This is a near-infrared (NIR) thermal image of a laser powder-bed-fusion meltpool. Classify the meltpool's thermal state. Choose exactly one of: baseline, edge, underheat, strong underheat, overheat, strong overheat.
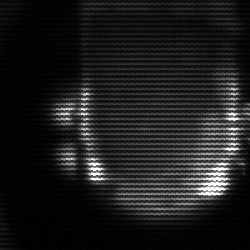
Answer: baseline